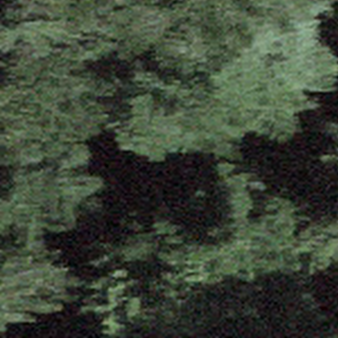
Label: other